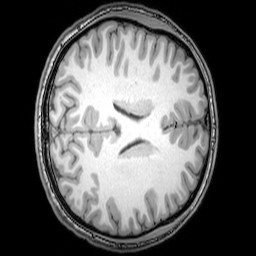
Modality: T1w
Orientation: axial
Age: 25
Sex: male
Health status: healthy
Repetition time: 0.081 s
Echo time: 0.037 s